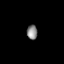
Tissue: prostate
Cell type: Fibroblasts
Senescence score: 0.6882
Nuclear area (px): 151
Mean DAPI intensity: 134.94